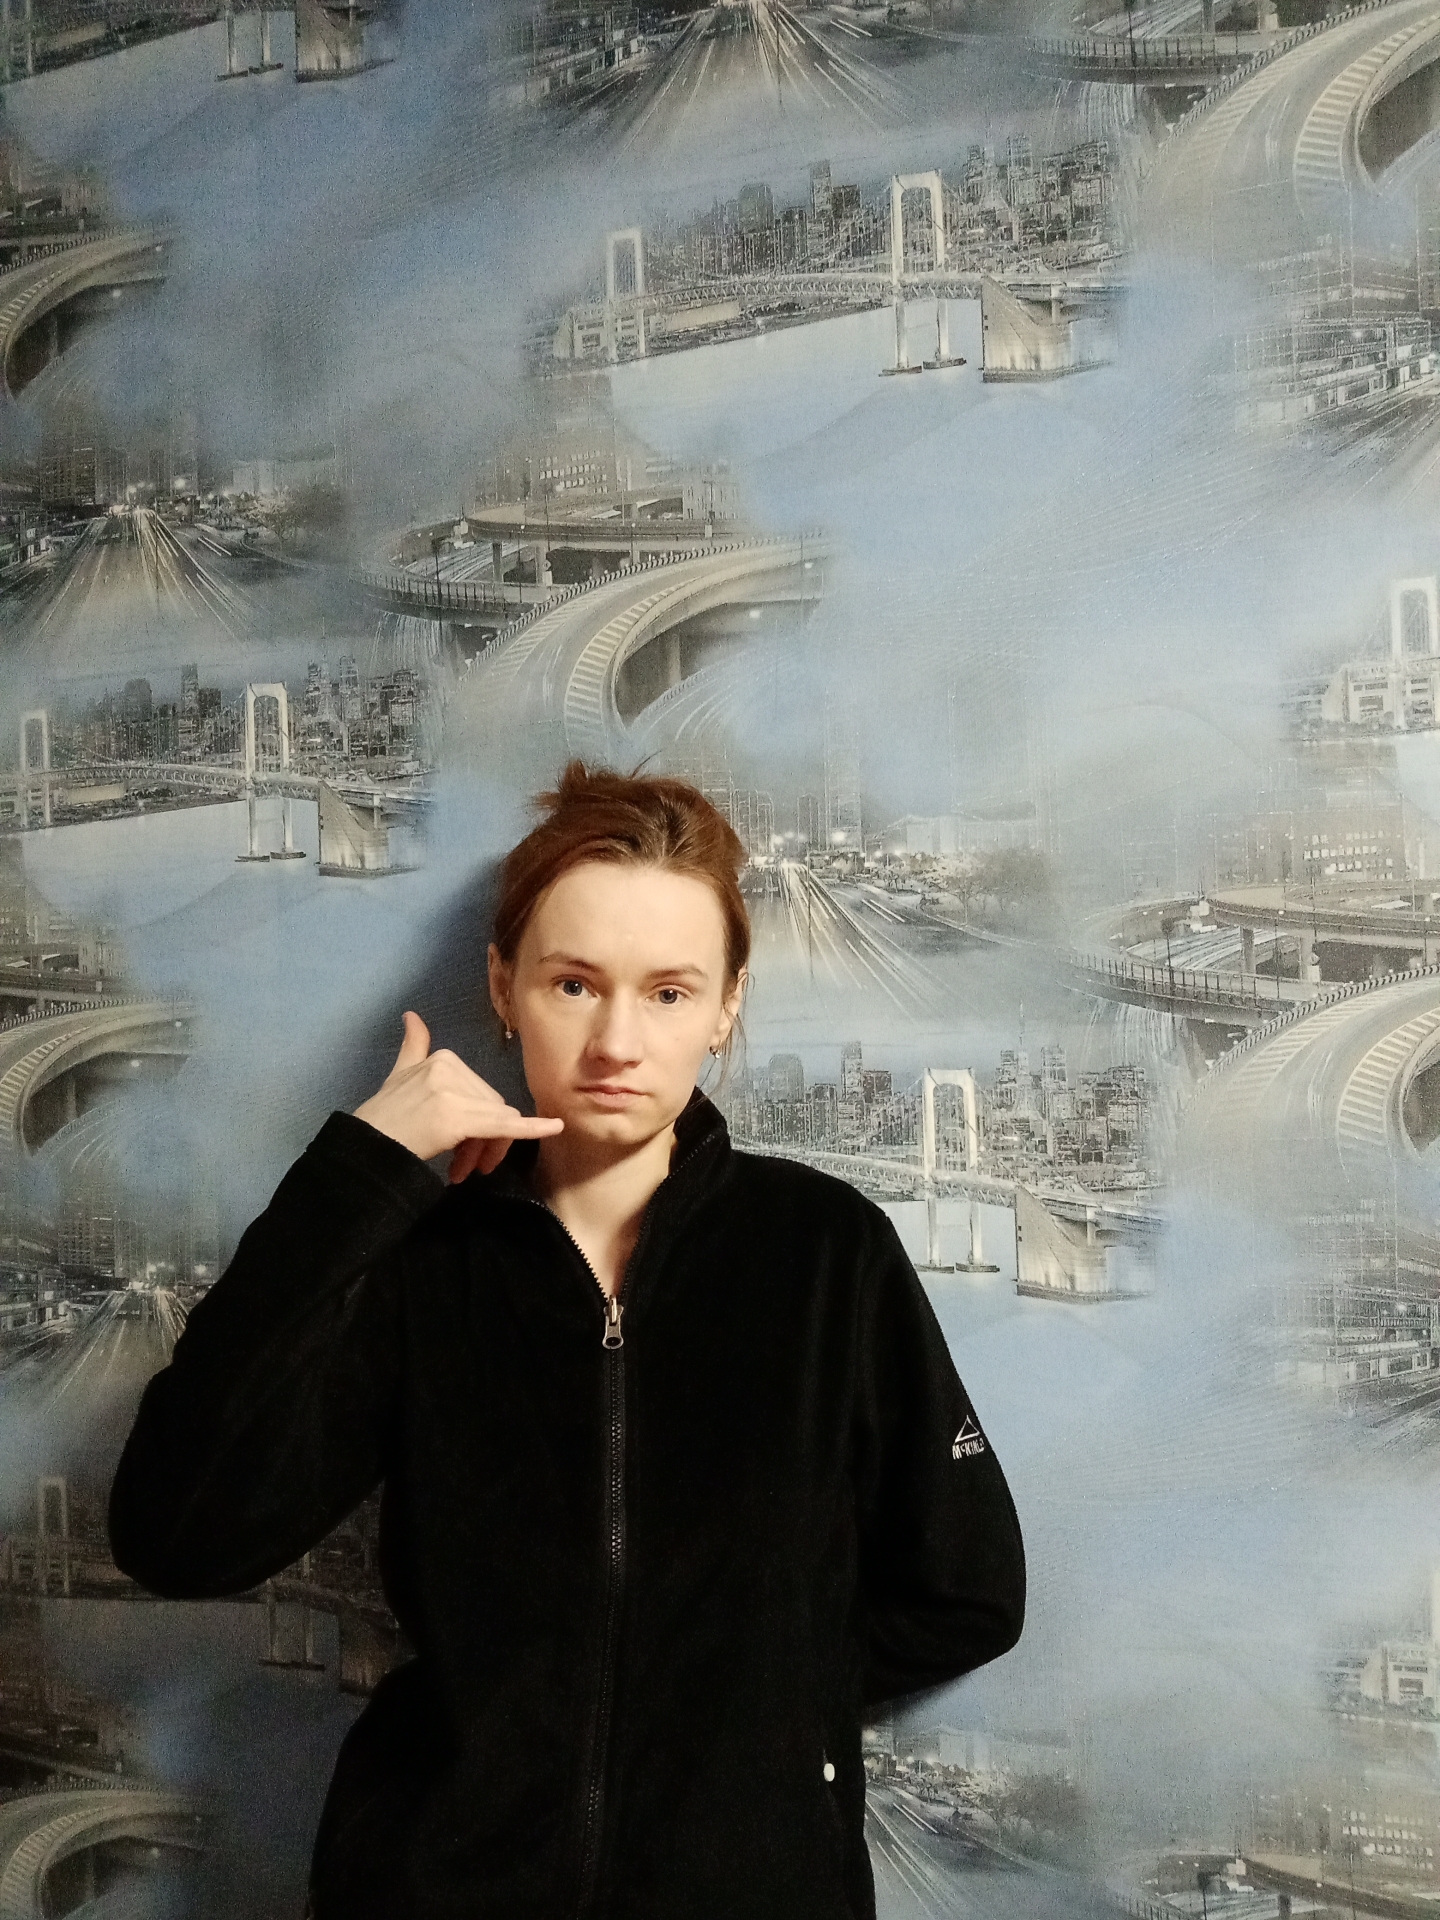
Label: clear